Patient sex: M
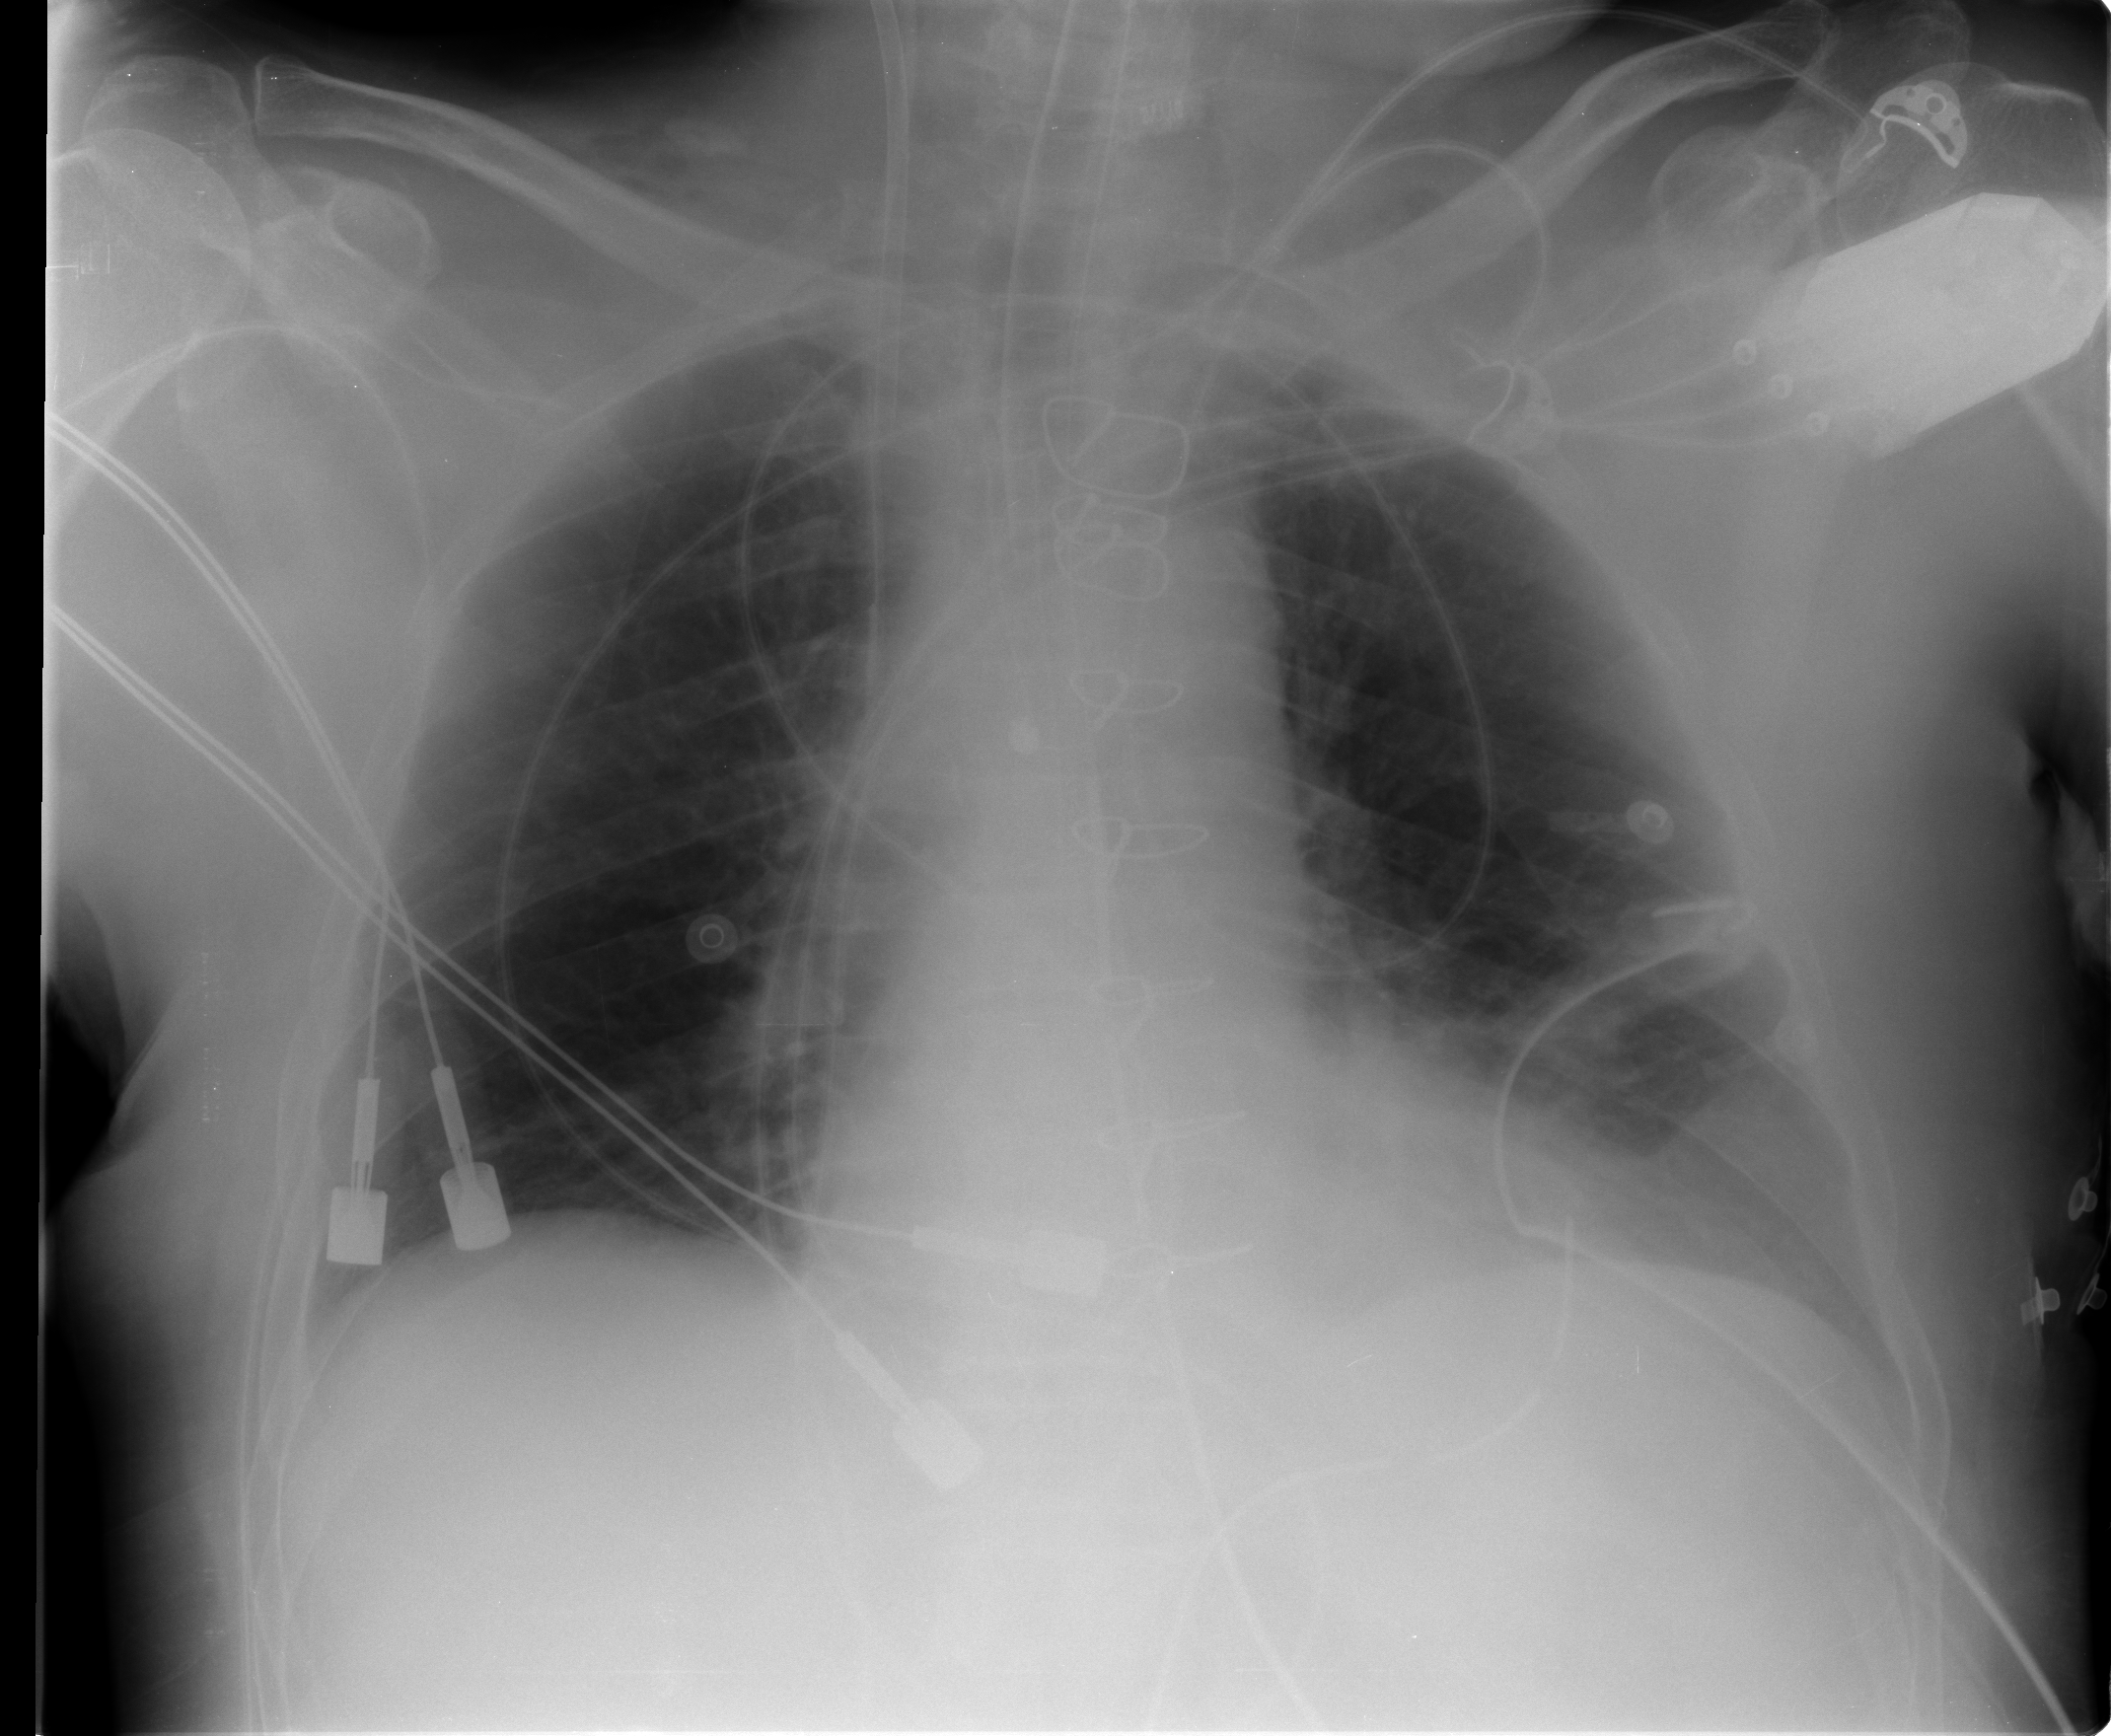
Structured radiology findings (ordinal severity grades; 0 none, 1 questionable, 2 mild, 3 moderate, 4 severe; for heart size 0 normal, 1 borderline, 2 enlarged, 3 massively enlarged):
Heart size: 1
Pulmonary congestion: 0
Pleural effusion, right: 0
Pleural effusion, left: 2
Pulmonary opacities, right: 0
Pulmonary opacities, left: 0
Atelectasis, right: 0
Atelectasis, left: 1